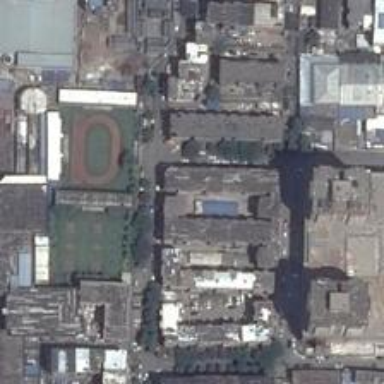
A regular community with exercise yards while lush plants integrated .